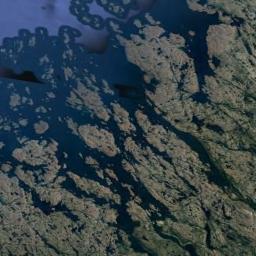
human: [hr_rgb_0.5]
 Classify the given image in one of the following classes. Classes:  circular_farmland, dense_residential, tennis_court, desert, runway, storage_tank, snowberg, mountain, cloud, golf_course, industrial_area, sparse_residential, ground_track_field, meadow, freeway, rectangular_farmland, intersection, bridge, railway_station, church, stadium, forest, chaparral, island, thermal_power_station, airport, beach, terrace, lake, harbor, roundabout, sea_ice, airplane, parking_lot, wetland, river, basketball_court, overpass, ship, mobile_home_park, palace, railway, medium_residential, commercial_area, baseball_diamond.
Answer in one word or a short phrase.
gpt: wetland